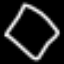
Label: diamond